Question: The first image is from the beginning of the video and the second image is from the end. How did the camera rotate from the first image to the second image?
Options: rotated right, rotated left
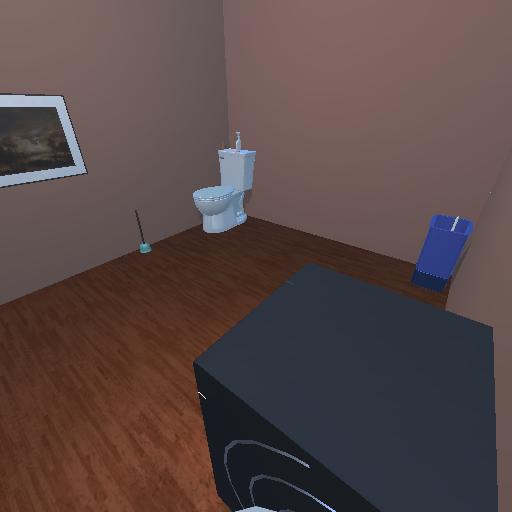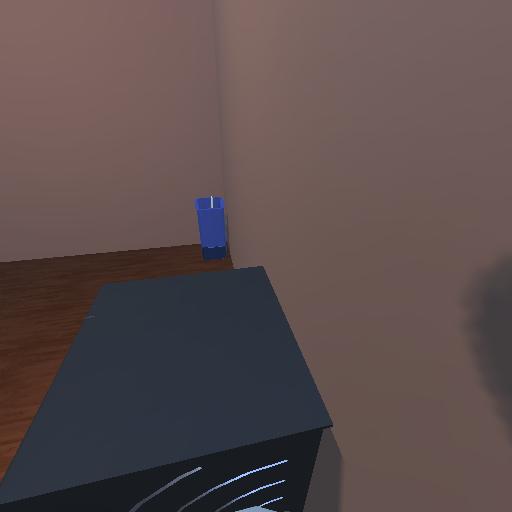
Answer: rotated right